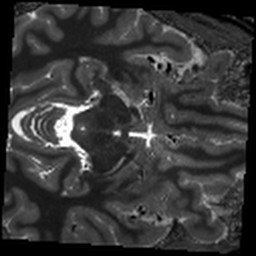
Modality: T1map
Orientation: axial
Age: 28
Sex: female